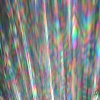
Label: sunburn